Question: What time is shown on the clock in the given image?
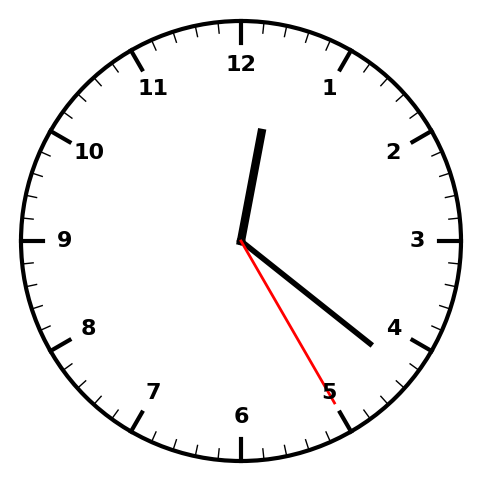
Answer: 12:21:25